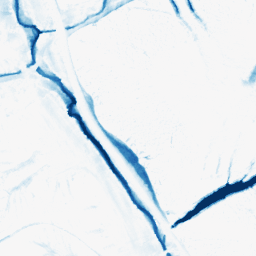
Category: morphological
Decomposition family: morphological
Decomposition parameters: operation: closing
size: 10
Upsampling method: bicubic
Upsampling parameters: scale: 2
Upsampling scale: 2